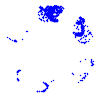
Particle: proton